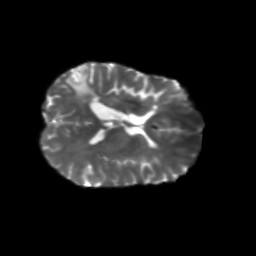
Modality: T2w
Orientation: axial
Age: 50
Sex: female
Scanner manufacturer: siemens
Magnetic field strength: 3 T
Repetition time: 5.47 s
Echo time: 0.0854 s